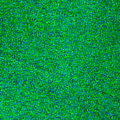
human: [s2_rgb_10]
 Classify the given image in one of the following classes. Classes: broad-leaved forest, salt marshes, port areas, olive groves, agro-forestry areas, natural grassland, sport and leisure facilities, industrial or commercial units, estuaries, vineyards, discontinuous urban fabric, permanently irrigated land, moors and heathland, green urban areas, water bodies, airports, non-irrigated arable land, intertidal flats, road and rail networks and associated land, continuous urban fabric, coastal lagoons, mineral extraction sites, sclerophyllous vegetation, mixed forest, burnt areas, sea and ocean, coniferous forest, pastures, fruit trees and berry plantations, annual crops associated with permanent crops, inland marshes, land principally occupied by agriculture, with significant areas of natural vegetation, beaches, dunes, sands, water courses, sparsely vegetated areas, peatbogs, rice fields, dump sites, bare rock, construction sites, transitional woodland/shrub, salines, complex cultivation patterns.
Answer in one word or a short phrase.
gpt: sea and ocean